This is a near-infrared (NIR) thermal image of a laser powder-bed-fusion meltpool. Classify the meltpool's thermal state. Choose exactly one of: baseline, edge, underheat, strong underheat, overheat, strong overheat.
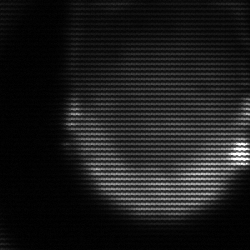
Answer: edge